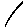
Label: line